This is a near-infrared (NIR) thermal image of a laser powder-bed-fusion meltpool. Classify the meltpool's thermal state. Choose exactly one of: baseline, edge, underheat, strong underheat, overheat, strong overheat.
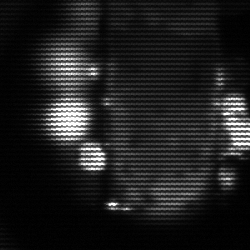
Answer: strong underheat